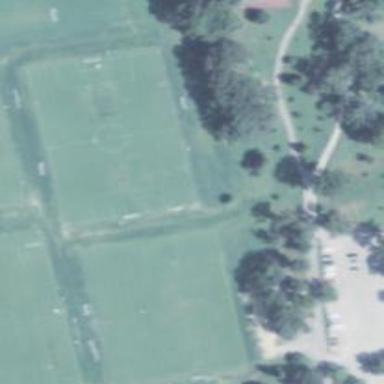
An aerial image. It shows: Soccer pitch designated for leisure and sports activities.